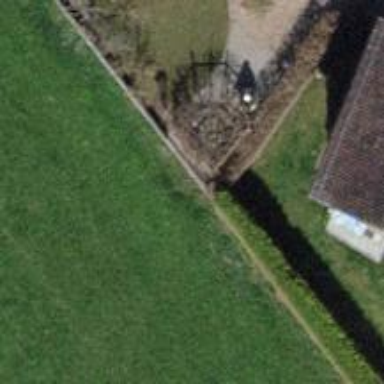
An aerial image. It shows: Hedge barrier.